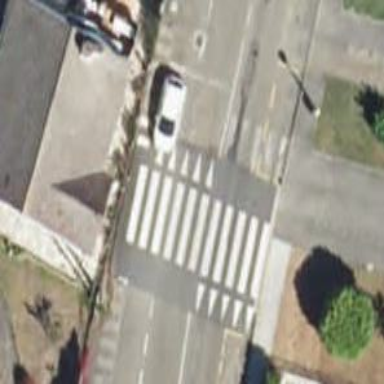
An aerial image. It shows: Marked road crossing.